Question: I want to add my own as combinations of keyboard and mouse events. Examples:
- - - -
How can I achieve this?
I went to Settings... > Appearance & Behavior > Keymap , but there are only 3 options:
- - - - - Add Abbreviation
I observed that some existing mappings already have such a combination where "left click" appears as "", but I don't know how to insert this text there because there is no Paste option and + is recognized as a key mapping, not as a command. I also tried to drag&drop some text, but it didn't work.
:
- -
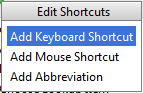
Answer: You need to enter a mouse shortcut, and simply use the modifier key when you click the message: . The mouse button plus modifier should show up under the 'Shortcut Preview' section of the dialog.